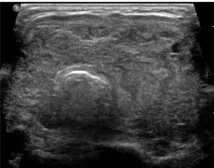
A case of metastatic HCC of the thyroid gland in a 68-year-old woman: (A) The transversal ultrasound image displays a thyroid gland enlarged, exhibiting a disproportionately large left lobe.
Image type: radiology (ultrasound)